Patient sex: M
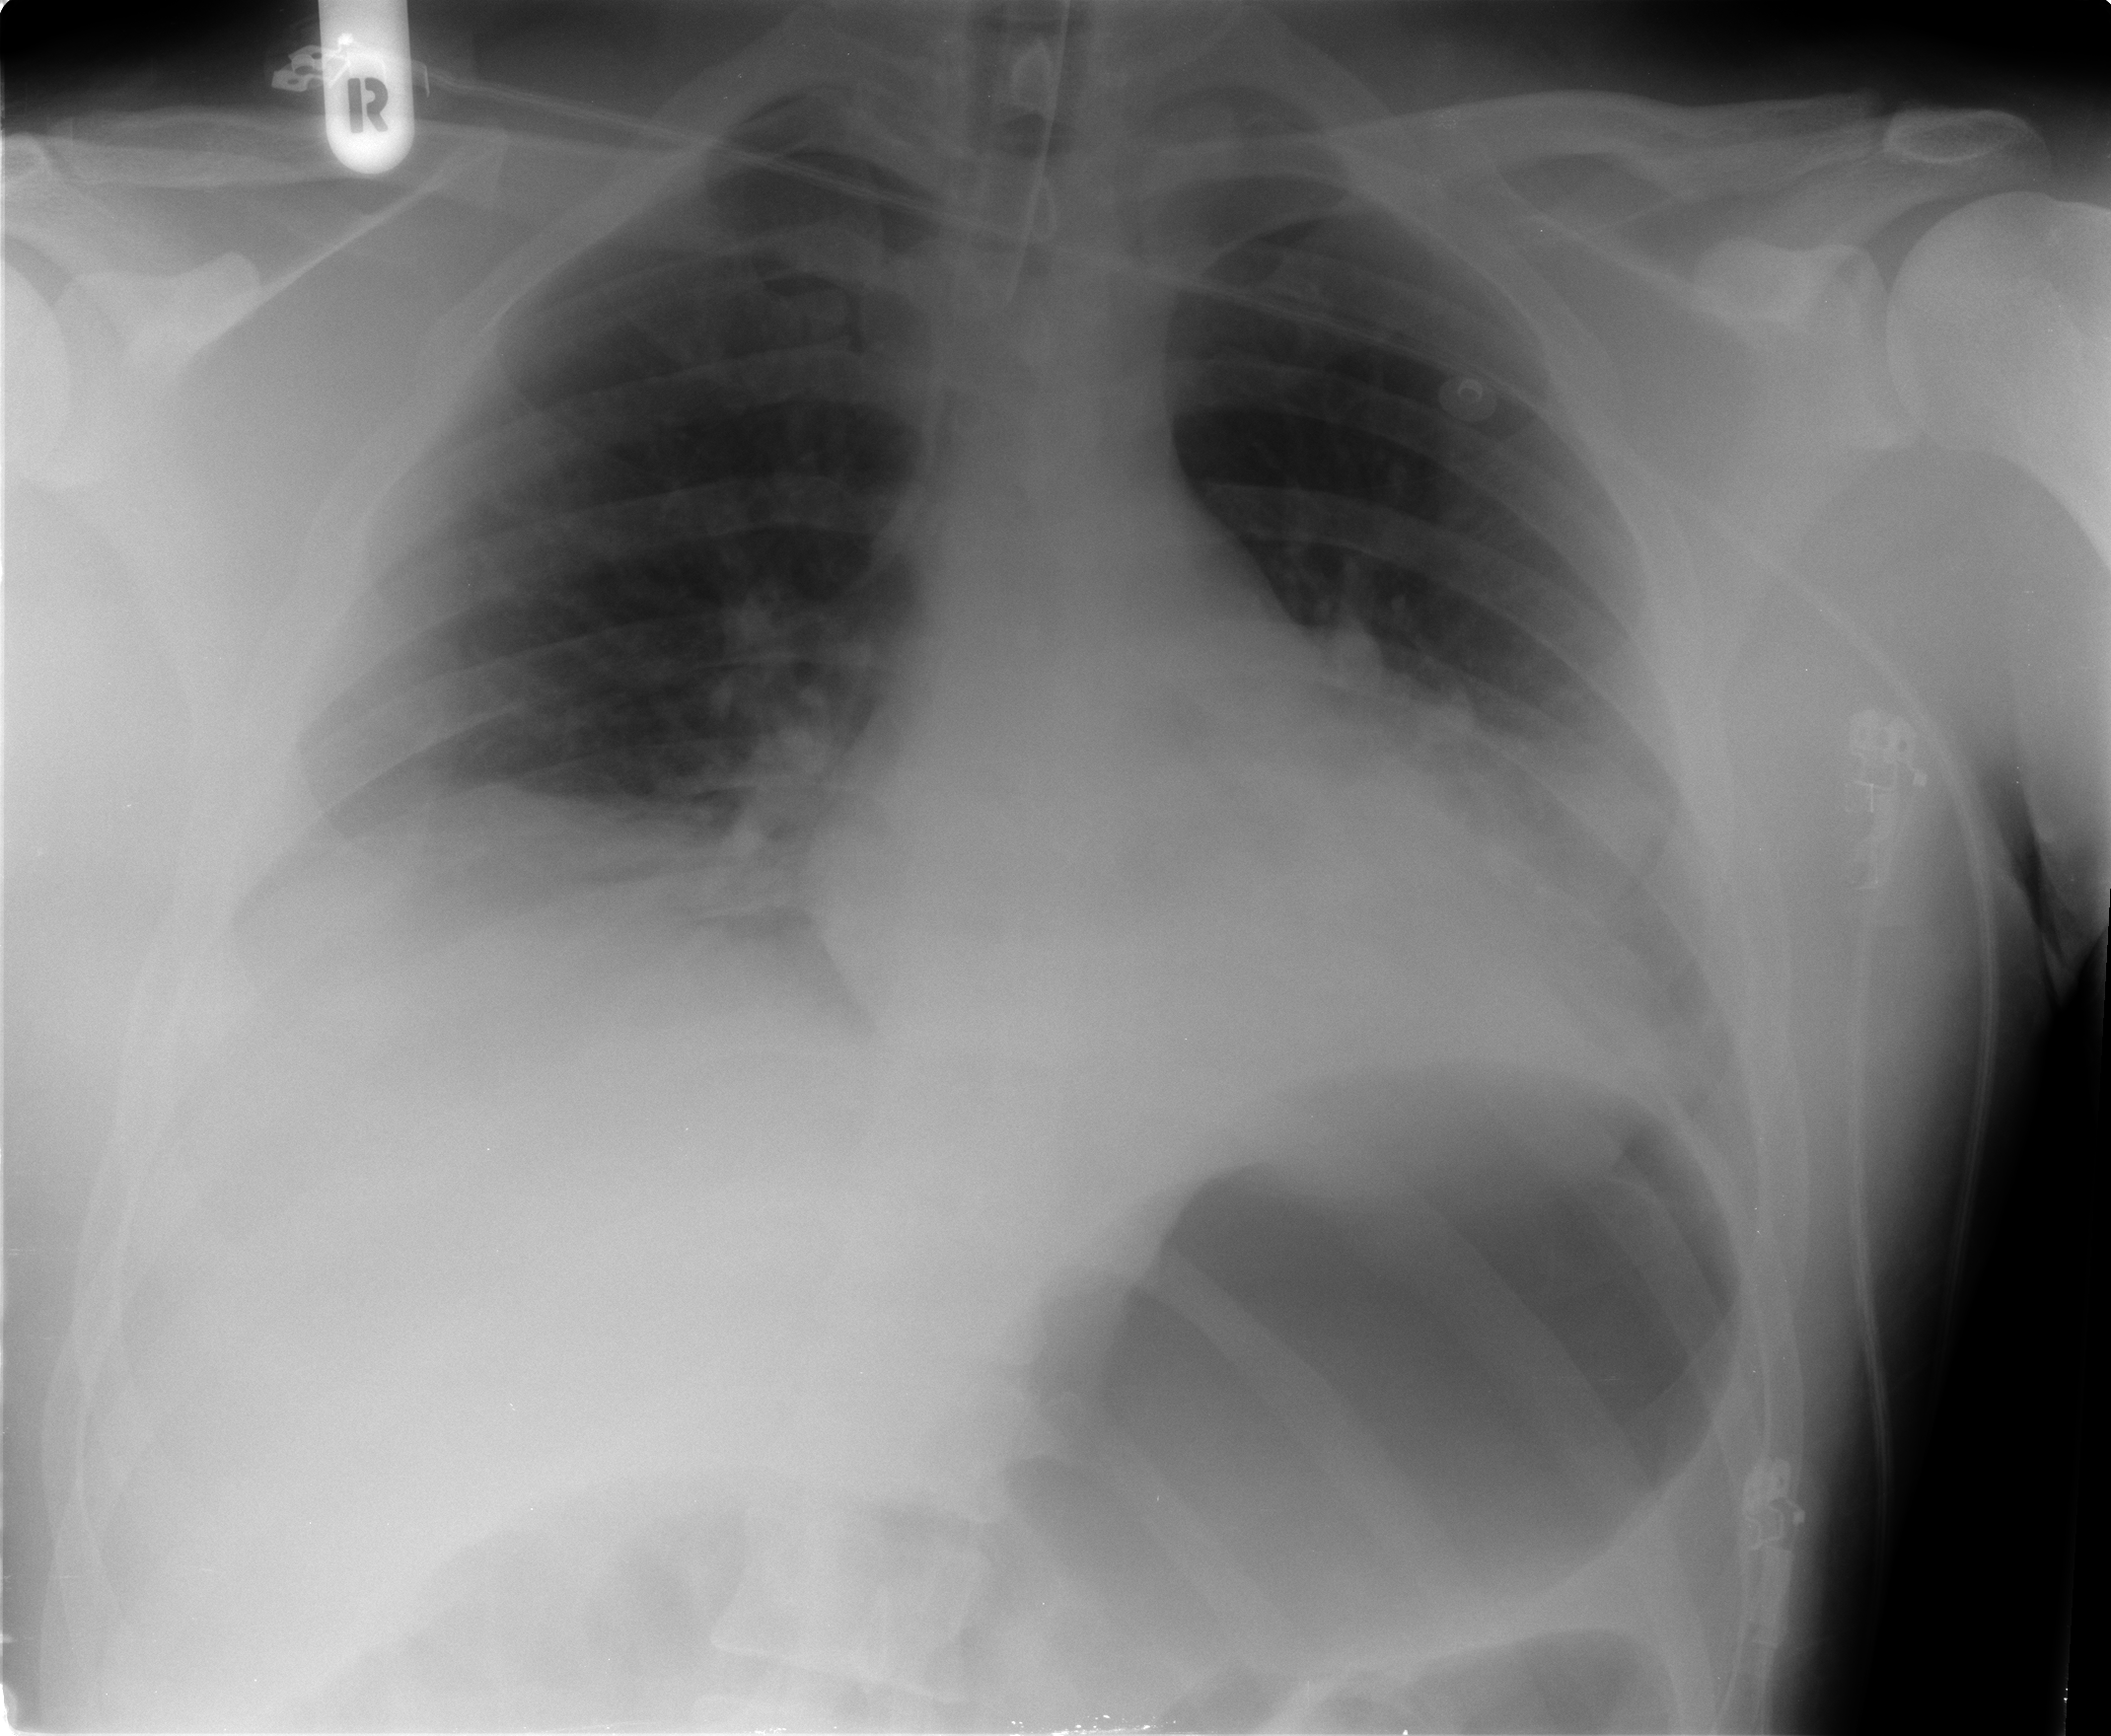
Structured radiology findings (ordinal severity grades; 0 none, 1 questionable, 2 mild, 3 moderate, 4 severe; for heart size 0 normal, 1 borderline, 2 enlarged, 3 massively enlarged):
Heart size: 0
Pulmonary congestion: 0
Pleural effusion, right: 0
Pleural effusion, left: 0
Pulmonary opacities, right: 0
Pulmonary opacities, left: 0
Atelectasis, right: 2
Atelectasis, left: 2